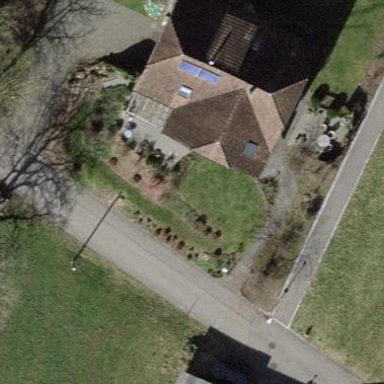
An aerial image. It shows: Simple and straightforward house.